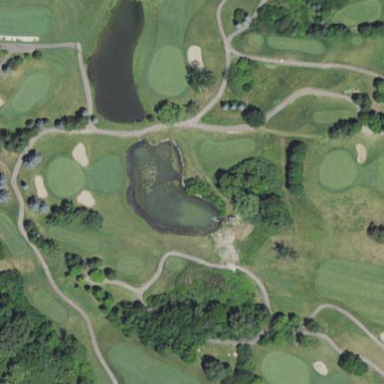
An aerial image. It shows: Water hazard on golf course. The hazard is natural water feature.